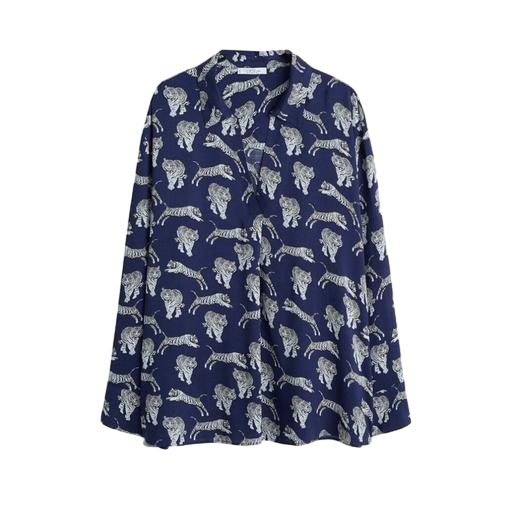
blue cheetah-print shirt, blue animal graphic non-fitted shirt, animal printed shirt, white background